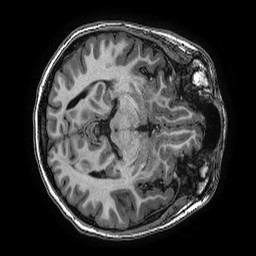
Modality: T1w
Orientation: axial
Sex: female
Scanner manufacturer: ge
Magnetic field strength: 3 T
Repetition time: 0.0077 s
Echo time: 0.003436 s